Question: I have one Asp.net form in that I have two took Containers. In one container I have inserted some paragraph values and in other container i have put Registration page element.
No my registration page has labels and textfields. I want to align textfield to right of the label when page width is greater than 1024 and if page size is less than 1024 then i want that text field below to the label.
How to make change in css for that. Please help to resolve this.
I am uploading the image so that you can better understand me.

Here you can see when I open my website to my mobile it shows me like this. I just want to set Input Field below the Labels when screen size is less than 1024.
Thanks.
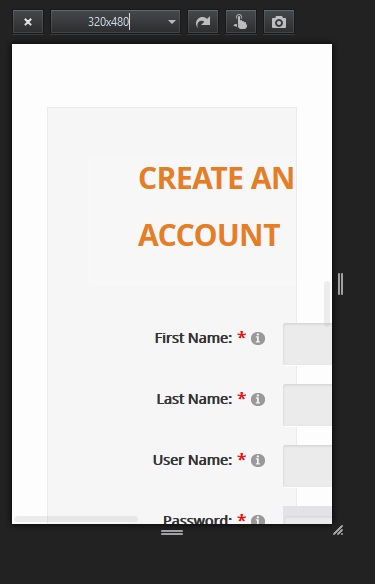
Answer: You can use @media to adjust to different screen widths:
'''
@media (min-width:1025px){
input{
display:inline-block;
}
}
@media (max-width:1024px){
input{
display:block;
}
}
<label for="name">Name:</label><input type="text" name="name"/>
'''
# JSFiddle Demo (Resize result pane)